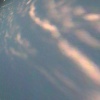
Label: water